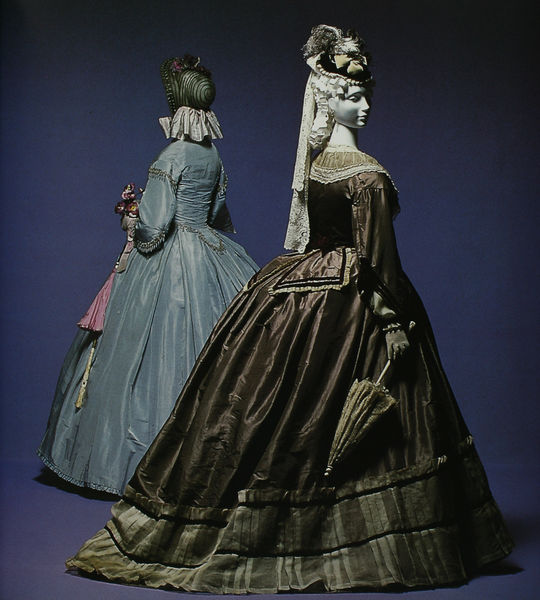
Titel: Tageskleider
Standort: Kyoto (Japan)
Institution: Kyoto Costume Institute
Schlagwörter: blau, frauen, grün, braun, frau, frisuren, handschuh, handschuhe, hut, hüte, kleid, kleider, profil, schwarz, weiss, rot, schirm, schleier, sonnenschirm, haube, mode, rock, schleife, band, barock, falten, kleidung, kragen, lang, spitze, ärmel, gewand, gold, kostüm, saum, spitzen, locken, rokoko, rosa, seide, vornehm, schleppe, japan, blue, fancy, hat, white, women, black, bordüre, bun, collar, dark, dress, dresses, face, female, grey, hair, lace, ladies, nose, skirt, woman, flowers, picture, pink, brown, gestell, faltenwurf, rüschen, abendkleid, abendkleider, foto, unterrock, schirme, modelle, puppe, puppen, feather, hand, putz, ear, head, reif, baroque, costume, eyes, ribbon, light, shawl, trim, shadow, bonnet, cap, mouth, wrinkles, hats, line, bouquet, curls, taft, reifrock, model, photo, plaster, statue, roben, marble, satin, victorian, neck, sonnenschirme, schösschen, statues, back, ears, shiny, english, reifröcke, eye, geand, shadows, gloves, ribbons, land, damenmode, fashion, kyoto, mannequin, schirmchen, photograph, parasol, umbrella, schrim, veil, corset, hairs, lila, shawods, umbrellaa, umrella, umrelle, wig, handschu, hoop skirt, bustle, fotografie, srauen, figur, wrinkle, edwardian, dame, costumes, 1900, victoria, ivory, marmor, 18th century, figuren, doll, photografie, püppchen, hals, hintergrund, gips, dolls, albert, v&a, bonnett, unmrella, turquoise, victorian era, big dress, posy, elizabethen